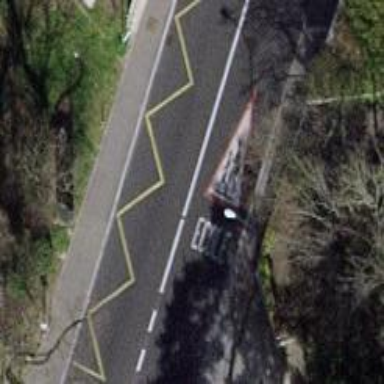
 featuring sidewalks on both sides and dedicated cycle lane on the left."